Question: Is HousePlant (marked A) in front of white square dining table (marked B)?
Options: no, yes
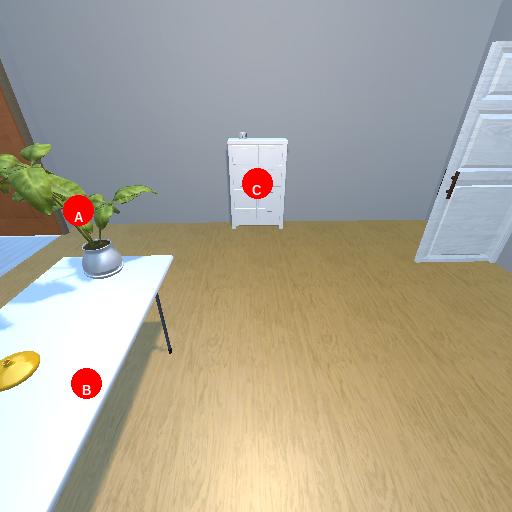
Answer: no